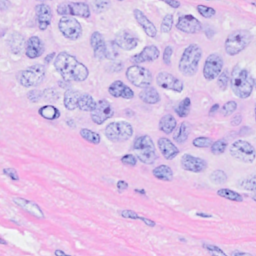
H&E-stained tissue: Breast